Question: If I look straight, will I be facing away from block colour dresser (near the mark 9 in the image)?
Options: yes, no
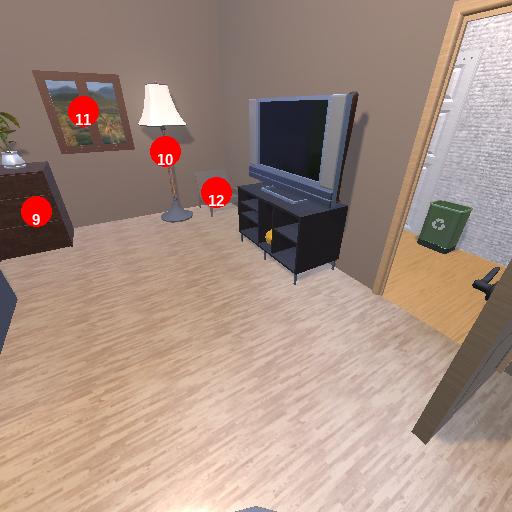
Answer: yes